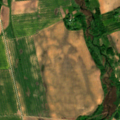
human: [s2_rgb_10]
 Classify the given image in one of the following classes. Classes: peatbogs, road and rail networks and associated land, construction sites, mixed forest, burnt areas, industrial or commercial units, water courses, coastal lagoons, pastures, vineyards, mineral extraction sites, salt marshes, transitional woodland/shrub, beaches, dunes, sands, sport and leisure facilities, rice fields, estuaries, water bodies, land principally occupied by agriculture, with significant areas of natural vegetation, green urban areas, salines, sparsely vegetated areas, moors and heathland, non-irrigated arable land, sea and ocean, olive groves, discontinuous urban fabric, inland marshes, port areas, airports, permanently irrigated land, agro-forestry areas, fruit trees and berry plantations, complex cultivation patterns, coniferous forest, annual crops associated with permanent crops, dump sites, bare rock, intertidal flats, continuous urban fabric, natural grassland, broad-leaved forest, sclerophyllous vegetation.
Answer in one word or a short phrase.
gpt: non-irrigated arable land, complex cultivation patterns, transitional woodland/shrub